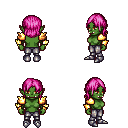
a pixel art fantasy rpg character, female body template, orc, green skin, gold arm armor, metal pants, pink long bangs hairstyle, metal boots, four views (front, back, left, right), 2x2 character sprite sheet, small pixel art, hard edges, no anti-aliasing